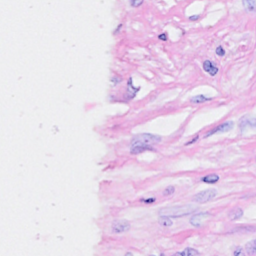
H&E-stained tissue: Breast